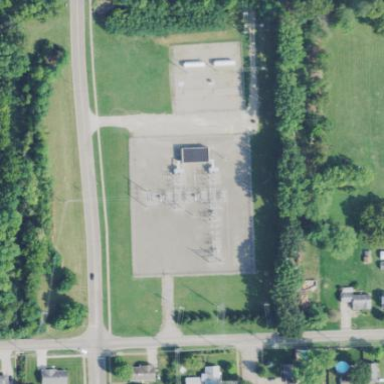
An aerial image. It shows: Power substation.